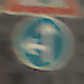
Verkehrszeichen: VorgeschriebeneFahrtrichtungGeradeausOderLinks
Zusatzzeichen oben: Lichtzeichenanlage
Umgebung: Outdoor, Urban
Tageszeit: MorningAfternoon
Wetter: PartlyCloudy
Licht: Natural
Jahreszeit: NotSpecified
Kontrast: HighContrast